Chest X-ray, PA view. Patient: 58 years old, sex F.
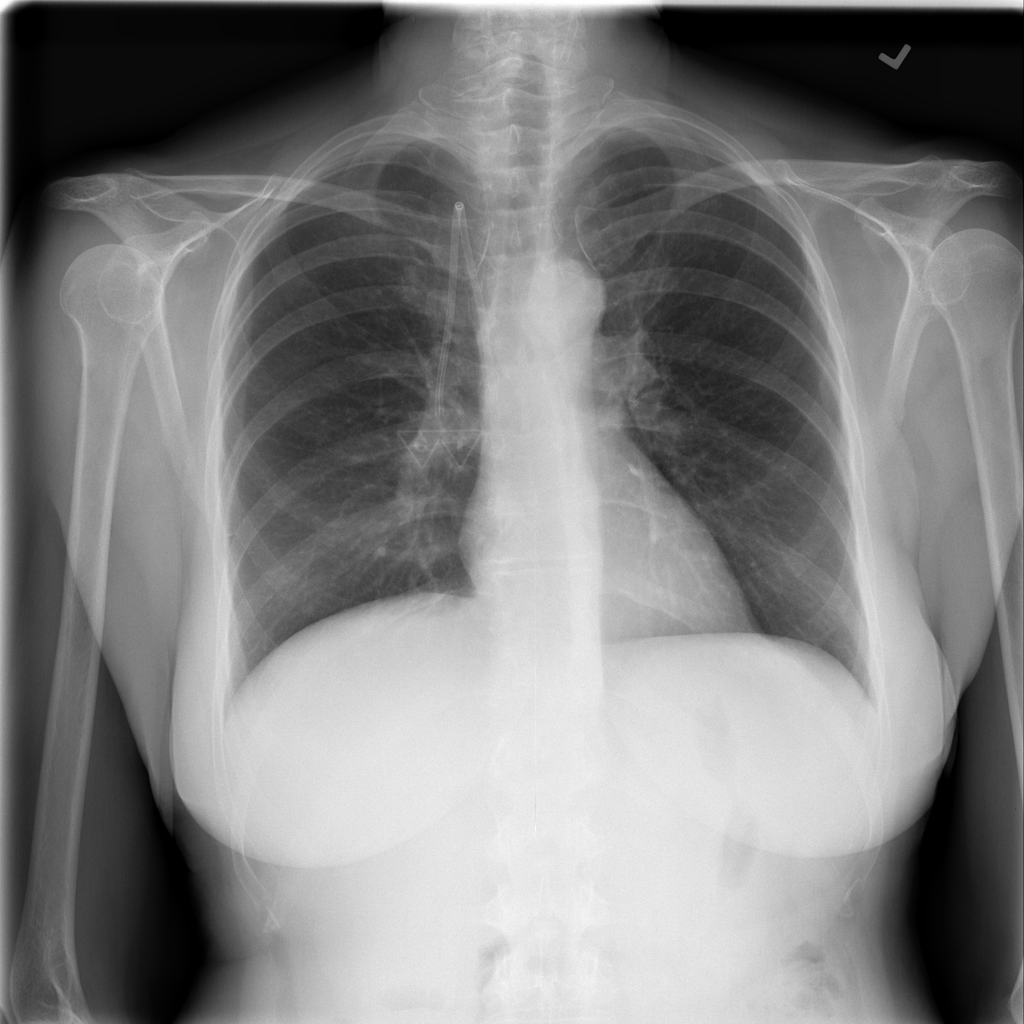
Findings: No Finding